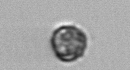
Label: Dinophyceae